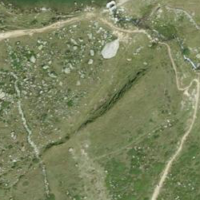
EUNIS habitat code: 26
Species observed at this site:
Arnica montana
Rhododendron ferrugineum
Campanula barbata